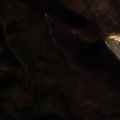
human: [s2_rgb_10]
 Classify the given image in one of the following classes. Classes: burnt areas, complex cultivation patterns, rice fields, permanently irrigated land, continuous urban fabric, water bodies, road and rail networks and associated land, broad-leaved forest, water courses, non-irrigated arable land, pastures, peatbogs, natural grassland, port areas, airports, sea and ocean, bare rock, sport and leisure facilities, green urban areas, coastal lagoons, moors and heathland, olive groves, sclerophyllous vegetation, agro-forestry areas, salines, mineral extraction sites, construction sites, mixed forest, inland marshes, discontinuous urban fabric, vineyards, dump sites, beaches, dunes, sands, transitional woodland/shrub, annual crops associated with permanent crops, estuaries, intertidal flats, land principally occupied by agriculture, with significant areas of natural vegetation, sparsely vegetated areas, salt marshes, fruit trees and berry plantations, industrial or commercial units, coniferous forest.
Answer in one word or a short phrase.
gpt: broad-leaved forest, mixed forest